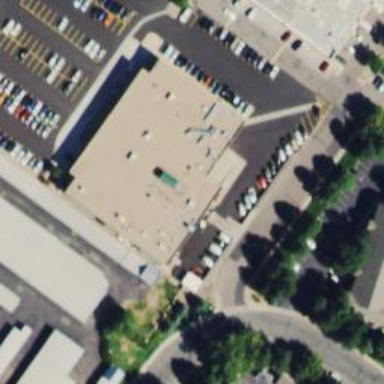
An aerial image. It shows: Supermarket.